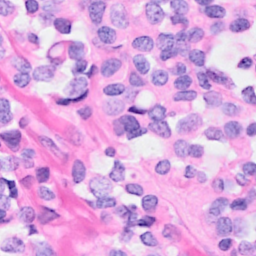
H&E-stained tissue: Breast